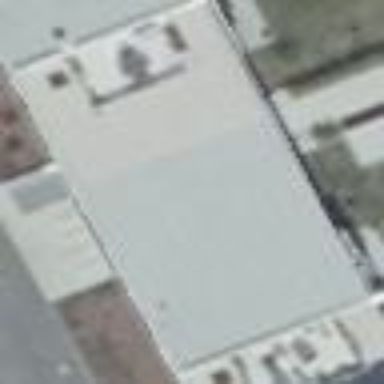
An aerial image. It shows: Building with flat roof made of light gray tar paper. The overall building color is also light gray.